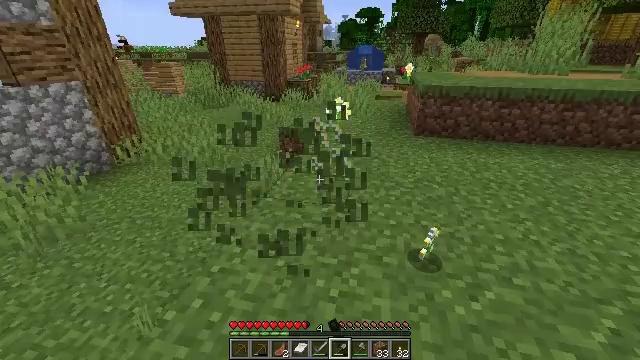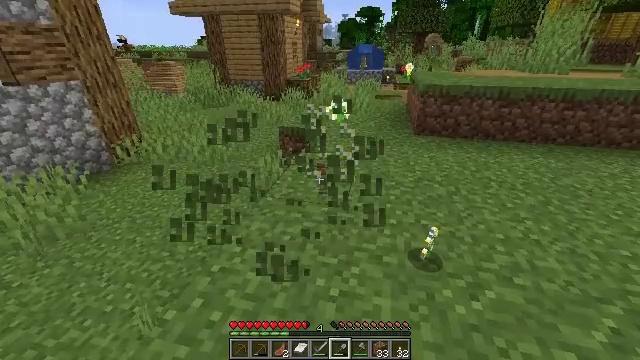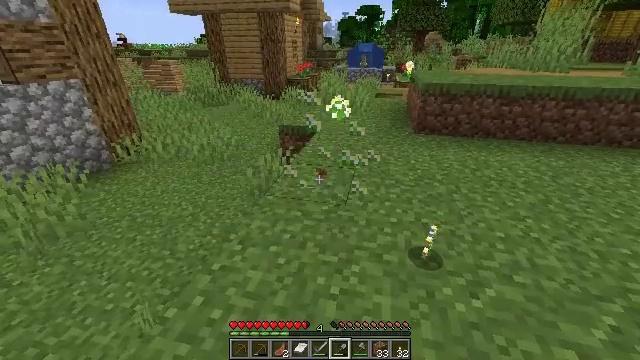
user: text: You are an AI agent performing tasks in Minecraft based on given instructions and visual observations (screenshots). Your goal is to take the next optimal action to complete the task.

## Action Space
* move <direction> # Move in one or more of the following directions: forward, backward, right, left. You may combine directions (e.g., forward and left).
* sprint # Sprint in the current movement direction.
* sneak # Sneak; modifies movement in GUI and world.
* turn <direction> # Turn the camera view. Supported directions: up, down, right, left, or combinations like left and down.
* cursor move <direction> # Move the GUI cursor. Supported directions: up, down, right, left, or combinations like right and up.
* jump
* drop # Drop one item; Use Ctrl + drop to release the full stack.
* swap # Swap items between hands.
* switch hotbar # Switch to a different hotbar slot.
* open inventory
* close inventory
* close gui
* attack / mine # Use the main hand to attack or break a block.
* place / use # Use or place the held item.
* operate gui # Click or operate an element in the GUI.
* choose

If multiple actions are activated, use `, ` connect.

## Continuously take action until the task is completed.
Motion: motion action
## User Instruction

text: Collect the azure bluet for decoration.
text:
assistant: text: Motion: no_op
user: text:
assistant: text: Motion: no_op
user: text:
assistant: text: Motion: no_op